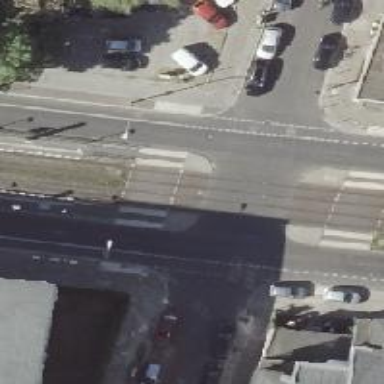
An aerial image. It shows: Uncontrolled tram crossing.